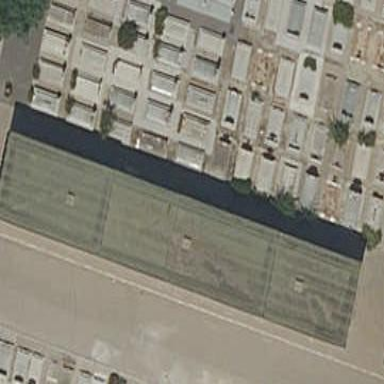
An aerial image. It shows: Wall barrier.